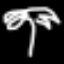
Label: palm tree